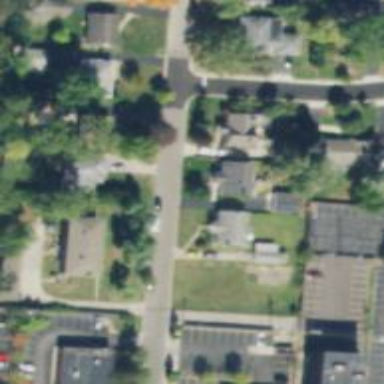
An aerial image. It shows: Residential driveway designated as service road.